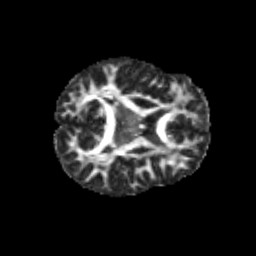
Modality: FA
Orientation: axial
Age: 11
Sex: male
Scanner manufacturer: siemens
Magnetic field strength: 3 T
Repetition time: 3.8 s
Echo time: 0.07 s